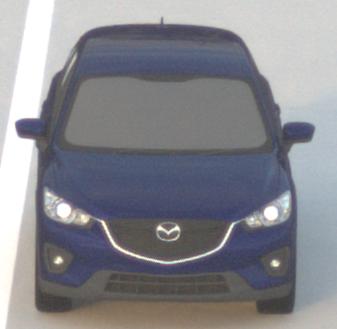
Make: Mazda
Model: CX-5 2.0 SKYACTIV-G 160
Detailed model: CX-5 (GH)
Model produced from: 2012/04
Model produced until: 2015/02
Doors: 5
Color: blue
Road condition: dry road
Daytime: sunrise or sunset
Contrast: low contrast